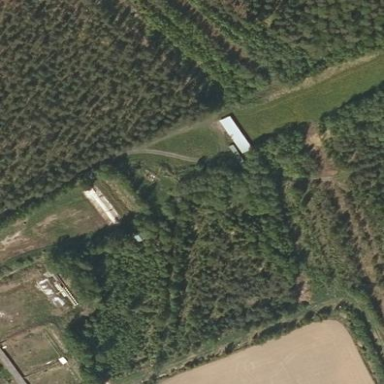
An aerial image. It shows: Sports center dedicated to shooting sports.